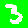
Digit: 3